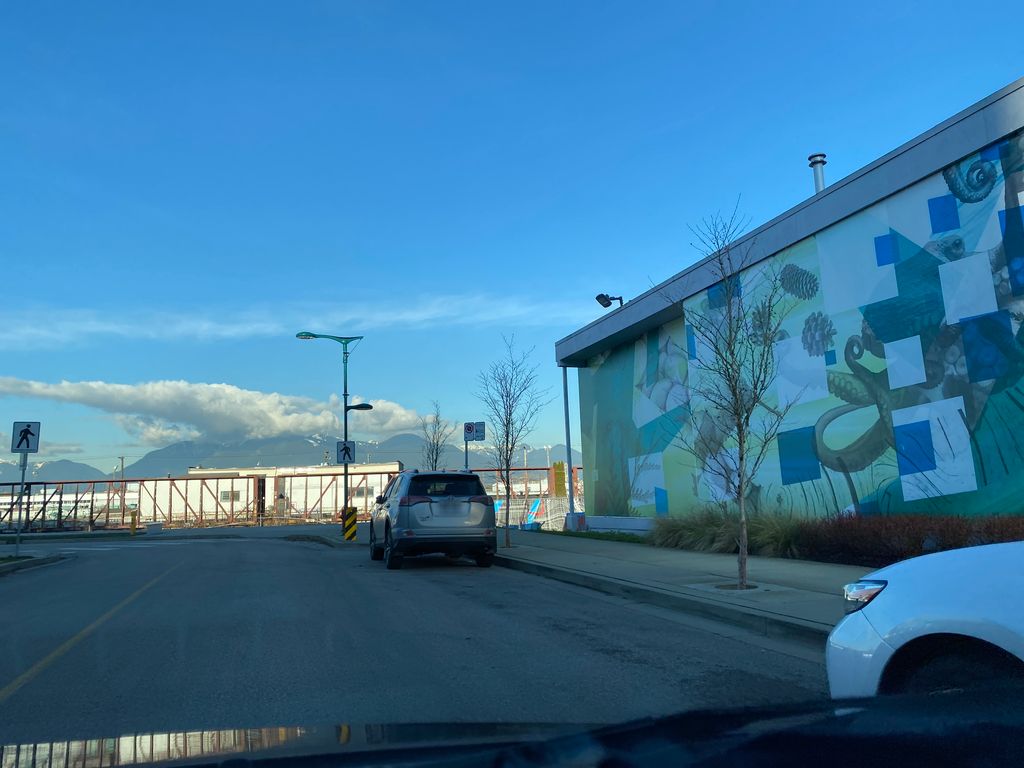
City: vancouver